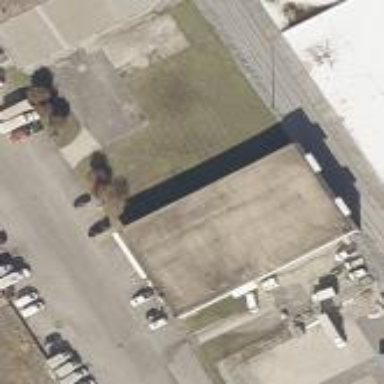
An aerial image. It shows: Warehouse.